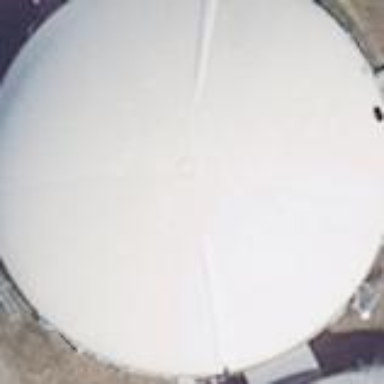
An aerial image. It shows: Storage tank that is man-made.